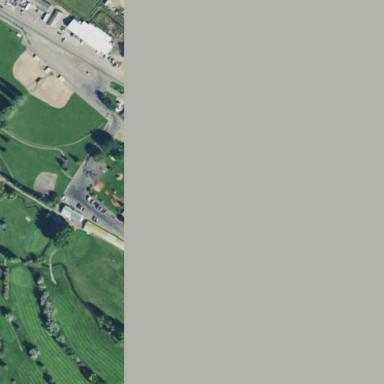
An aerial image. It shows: Lovely park for leisure and relaxation.